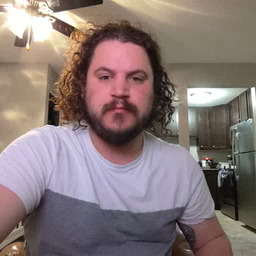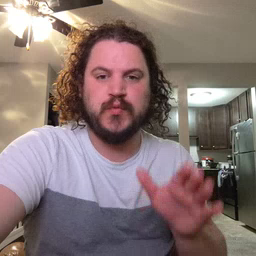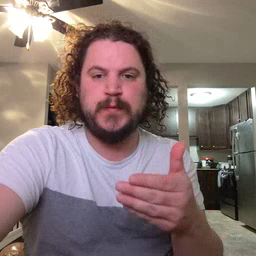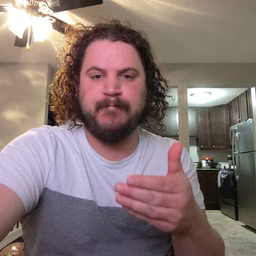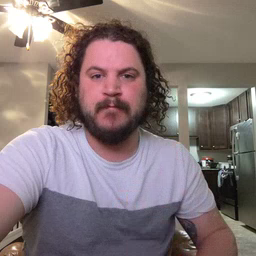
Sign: room